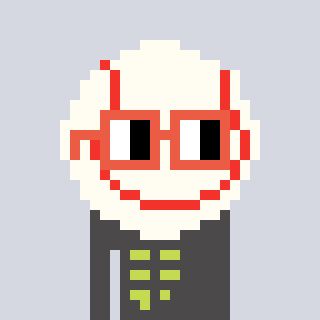
a pixel art character with square orange glasses, a baseball ball-shaped head and a grayscale-colored body on a cool background